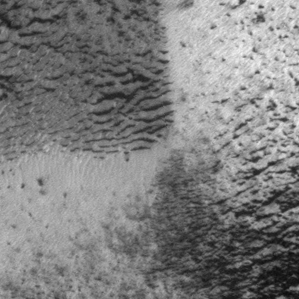
Label: frost